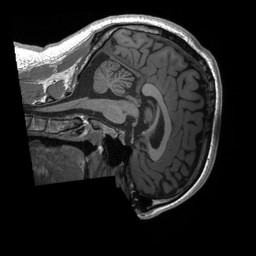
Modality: T1w
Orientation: sagittal
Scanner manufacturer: siemens
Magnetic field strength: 3 T
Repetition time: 2.4 s
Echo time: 0.00224 s